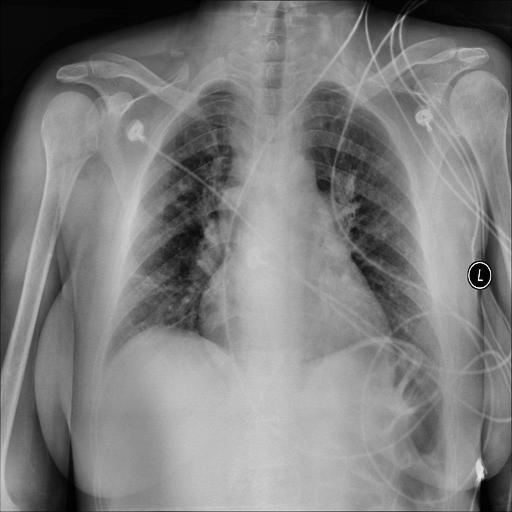
Finding: NORMAL